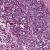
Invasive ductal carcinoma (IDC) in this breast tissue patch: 1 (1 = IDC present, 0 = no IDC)